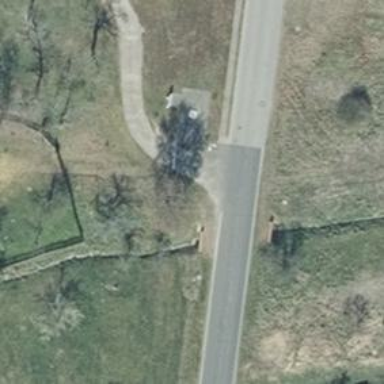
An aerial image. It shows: Unclassified road with asphalt surface running over bridge.